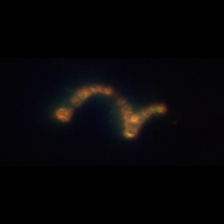
Taxon: Chaetoceros
Group: Diatoms